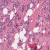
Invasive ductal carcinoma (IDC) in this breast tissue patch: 1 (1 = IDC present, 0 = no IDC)